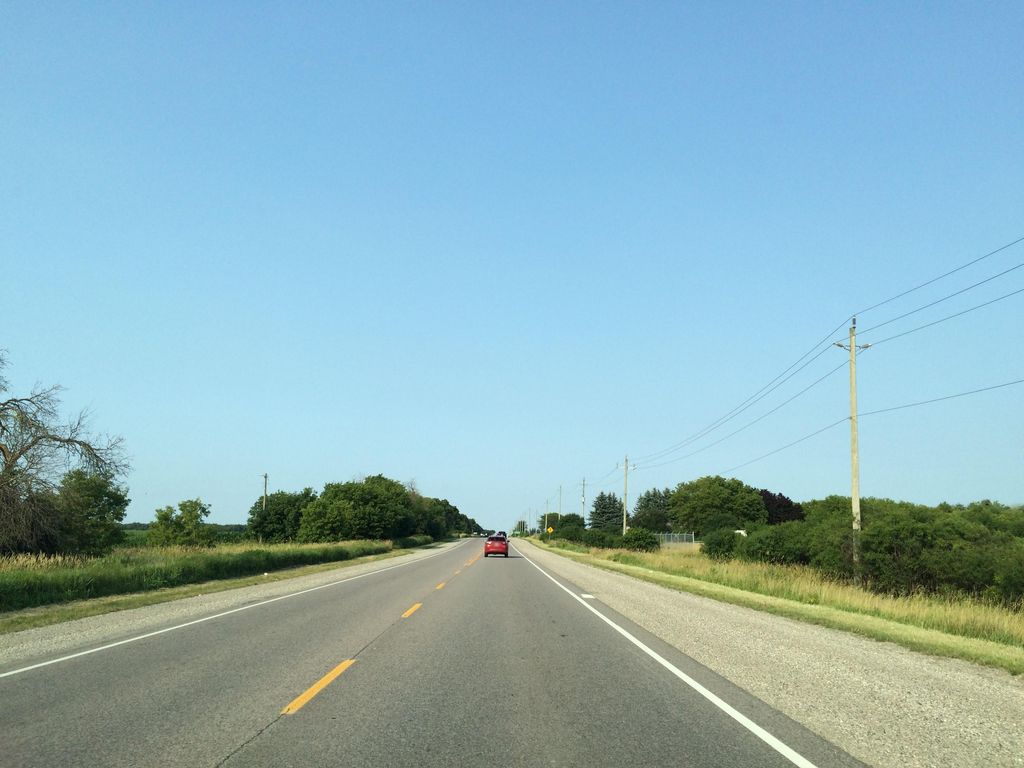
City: kitchener-waterloo